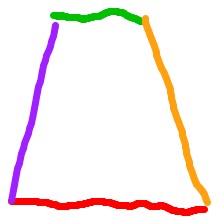
Shape: trapezoid